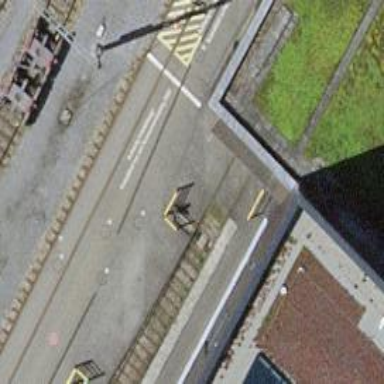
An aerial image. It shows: Railway switch.